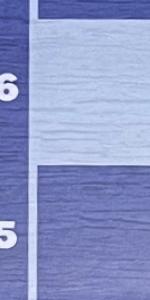
Label: Empty